Interaction volume radius: 5 \u00c5
Interaction volume height: 25 \u00c5
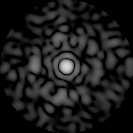
Disorder parameter: 0.8529